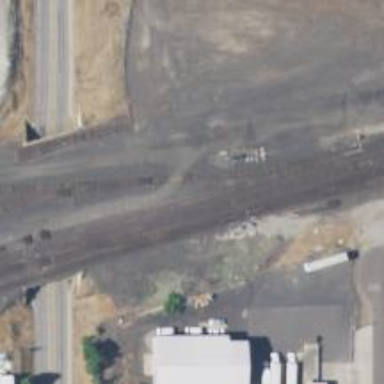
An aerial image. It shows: Railway signal.